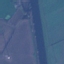
Land use / land cover: River